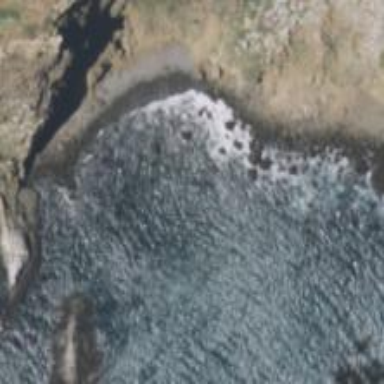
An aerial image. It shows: Natural rock reef.